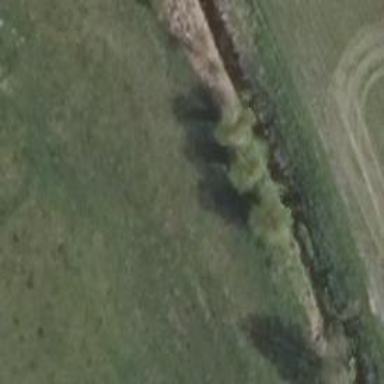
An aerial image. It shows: Broadleaved tree with lush leaves.